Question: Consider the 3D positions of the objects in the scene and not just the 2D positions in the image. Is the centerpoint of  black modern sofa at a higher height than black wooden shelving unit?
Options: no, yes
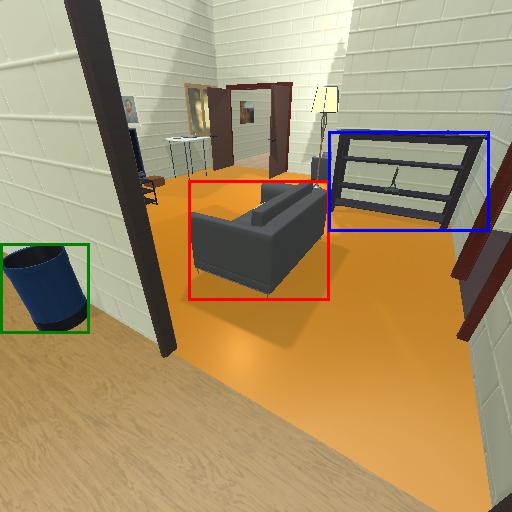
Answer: no